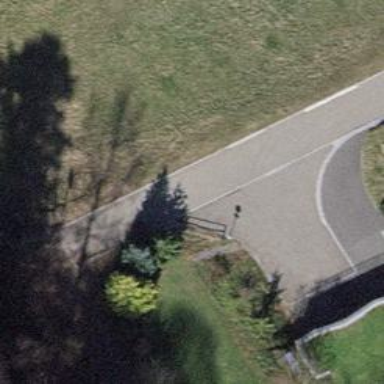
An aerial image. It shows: Turning circle on the road.